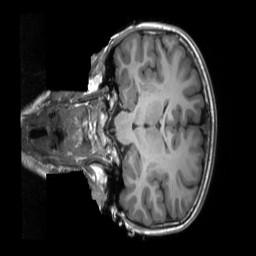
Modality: T1w
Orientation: coronal
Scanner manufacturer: siemens
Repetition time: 2.3 s
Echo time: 0.00229 s